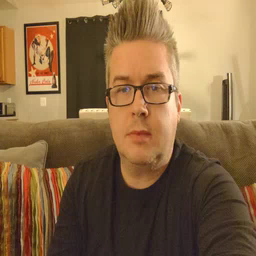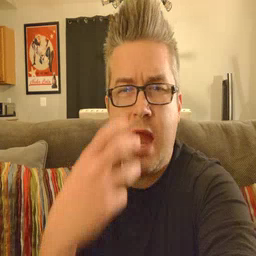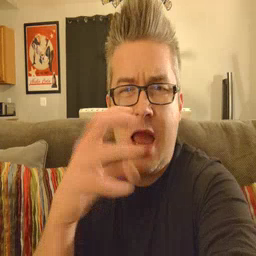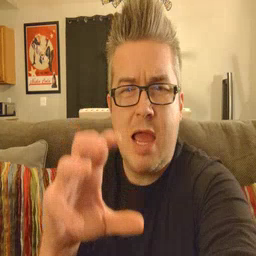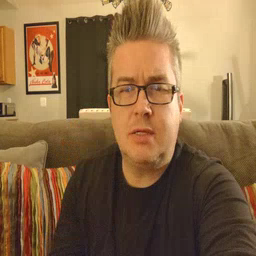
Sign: hot